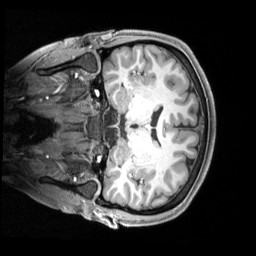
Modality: T1w
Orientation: coronal
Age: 24
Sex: female
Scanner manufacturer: siemens
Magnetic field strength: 3 T
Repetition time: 2.4 s
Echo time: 0.00219 s